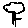
Label: tree